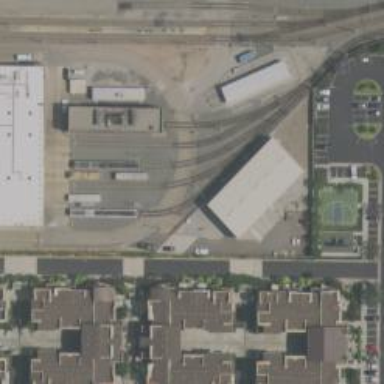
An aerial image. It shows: Light rail service yard with electrified contact lines.